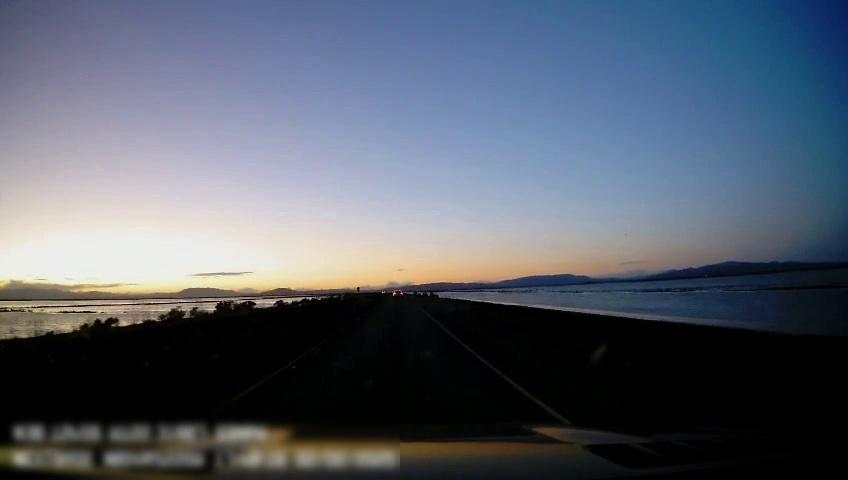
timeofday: Dusk/Dawn/Twilight
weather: Sunny
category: Drivable Space
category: Vehicles | Car
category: Lanes | Current Lane
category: Lanes | Current Lane